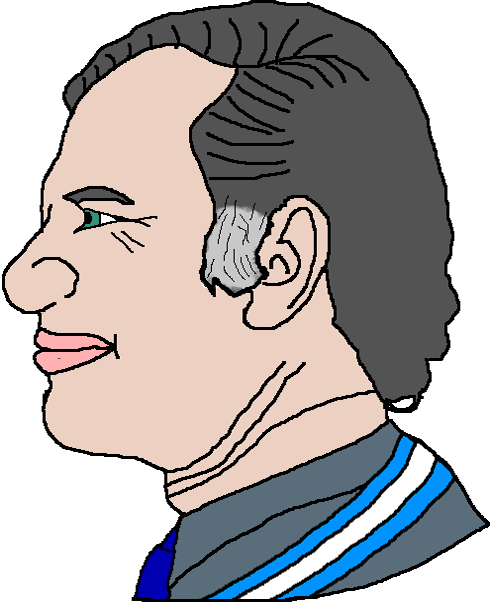
Label: 4_Yes_Chad